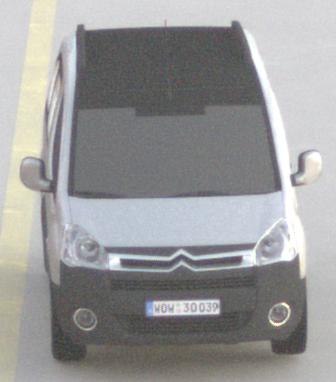
Make: Citroen
Model: Berlingo Kombi VTi 120
Detailed model: Berlingo (II) Kombi
Model produced from: 2009/12
Model produced until: 2012/03
Doors: 5
Color: white
Road condition: dry road
Daytime: sunrise or sunset
Contrast: low contrast